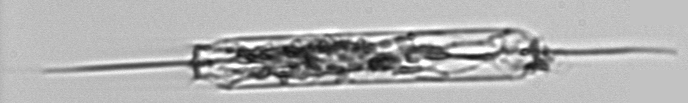
Label: Ditylum_brightwellii